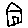
Label: house